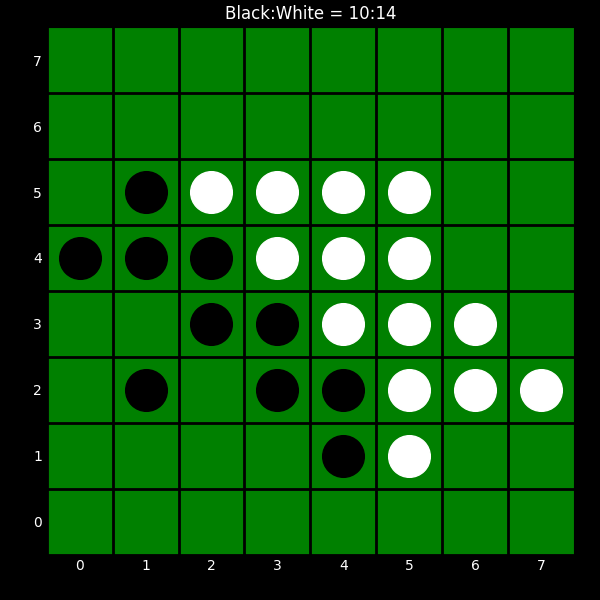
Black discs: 10
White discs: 14